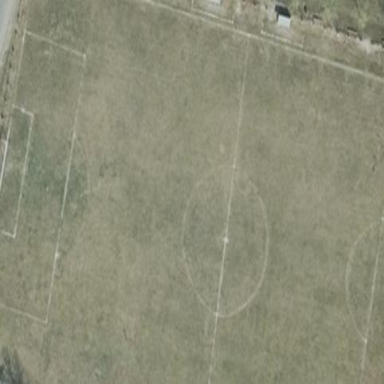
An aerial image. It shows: Grass pitch designated for soccer.